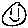
Label: smiley face